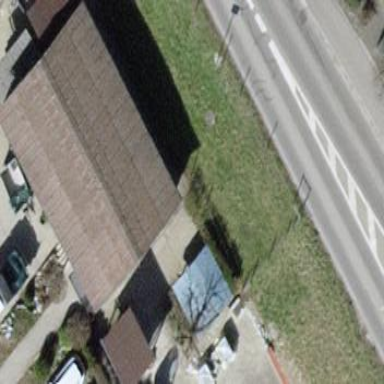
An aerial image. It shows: Flat-roofed bungalow.